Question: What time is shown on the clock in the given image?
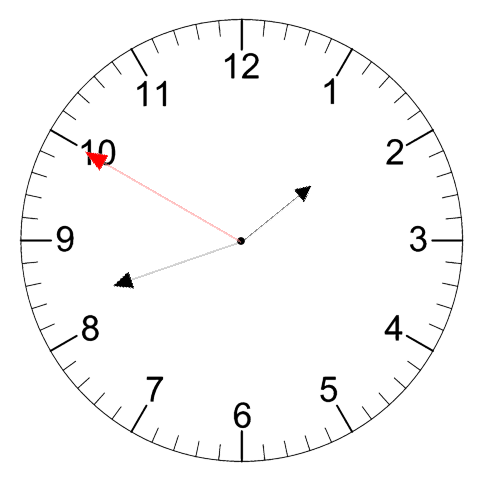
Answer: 01:41:50